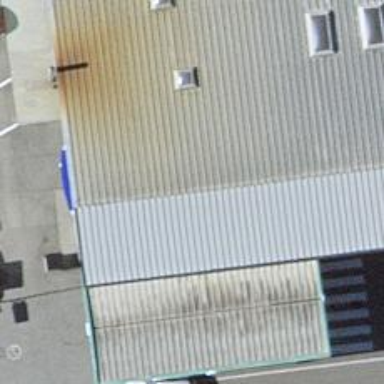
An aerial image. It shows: Shop specializing in car and car repair services.